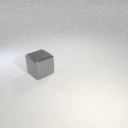
large gray metal cube